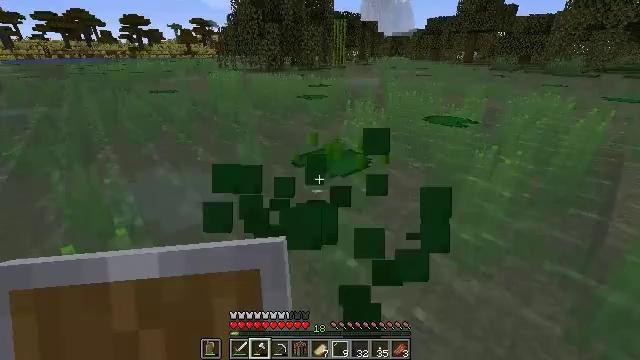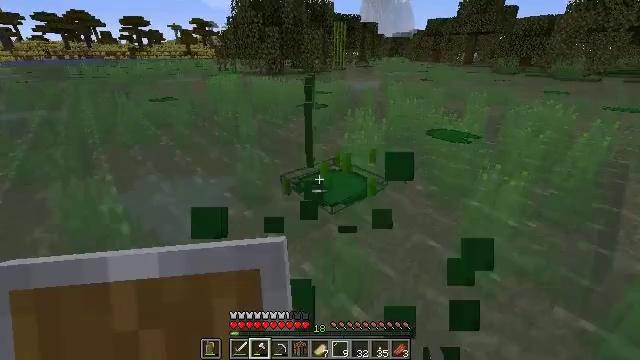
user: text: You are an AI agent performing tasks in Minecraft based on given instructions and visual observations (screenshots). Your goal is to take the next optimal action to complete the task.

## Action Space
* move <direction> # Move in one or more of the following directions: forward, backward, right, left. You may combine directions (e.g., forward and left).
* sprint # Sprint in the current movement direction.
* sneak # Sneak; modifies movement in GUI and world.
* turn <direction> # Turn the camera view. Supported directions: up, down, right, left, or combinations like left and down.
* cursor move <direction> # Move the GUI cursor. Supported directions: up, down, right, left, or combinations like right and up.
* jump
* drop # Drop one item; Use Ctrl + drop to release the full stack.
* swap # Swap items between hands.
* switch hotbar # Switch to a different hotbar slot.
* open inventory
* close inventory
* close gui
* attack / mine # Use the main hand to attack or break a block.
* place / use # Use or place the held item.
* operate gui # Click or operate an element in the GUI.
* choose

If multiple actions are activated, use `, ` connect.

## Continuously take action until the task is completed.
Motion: motion action
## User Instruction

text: Gather tall seagrass in the sea.
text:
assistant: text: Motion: move forward, jump
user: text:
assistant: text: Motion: jump